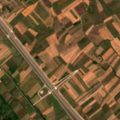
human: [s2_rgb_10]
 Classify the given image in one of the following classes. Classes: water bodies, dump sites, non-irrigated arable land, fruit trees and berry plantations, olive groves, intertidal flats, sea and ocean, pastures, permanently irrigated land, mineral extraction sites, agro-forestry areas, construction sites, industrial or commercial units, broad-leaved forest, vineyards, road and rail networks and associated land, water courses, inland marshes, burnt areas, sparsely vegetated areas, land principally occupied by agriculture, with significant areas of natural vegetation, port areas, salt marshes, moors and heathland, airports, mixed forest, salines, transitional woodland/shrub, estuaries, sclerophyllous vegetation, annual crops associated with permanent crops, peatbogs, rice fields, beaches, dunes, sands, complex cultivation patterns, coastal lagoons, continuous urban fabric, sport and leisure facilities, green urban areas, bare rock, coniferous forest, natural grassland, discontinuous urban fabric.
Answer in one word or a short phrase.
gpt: non-irrigated arable land, land principally occupied by agriculture, with significant areas of natural vegetation